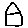
Label: house